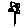
Label: flower